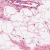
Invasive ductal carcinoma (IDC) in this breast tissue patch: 0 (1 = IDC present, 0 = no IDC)